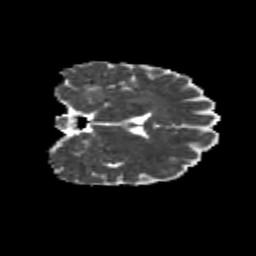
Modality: MD
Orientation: coronal
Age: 38
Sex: female
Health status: healthy
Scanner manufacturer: siemens
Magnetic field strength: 3 T
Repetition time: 10.8 s
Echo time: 0.082 s